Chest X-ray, PA view. Patient: 57 years old, sex F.
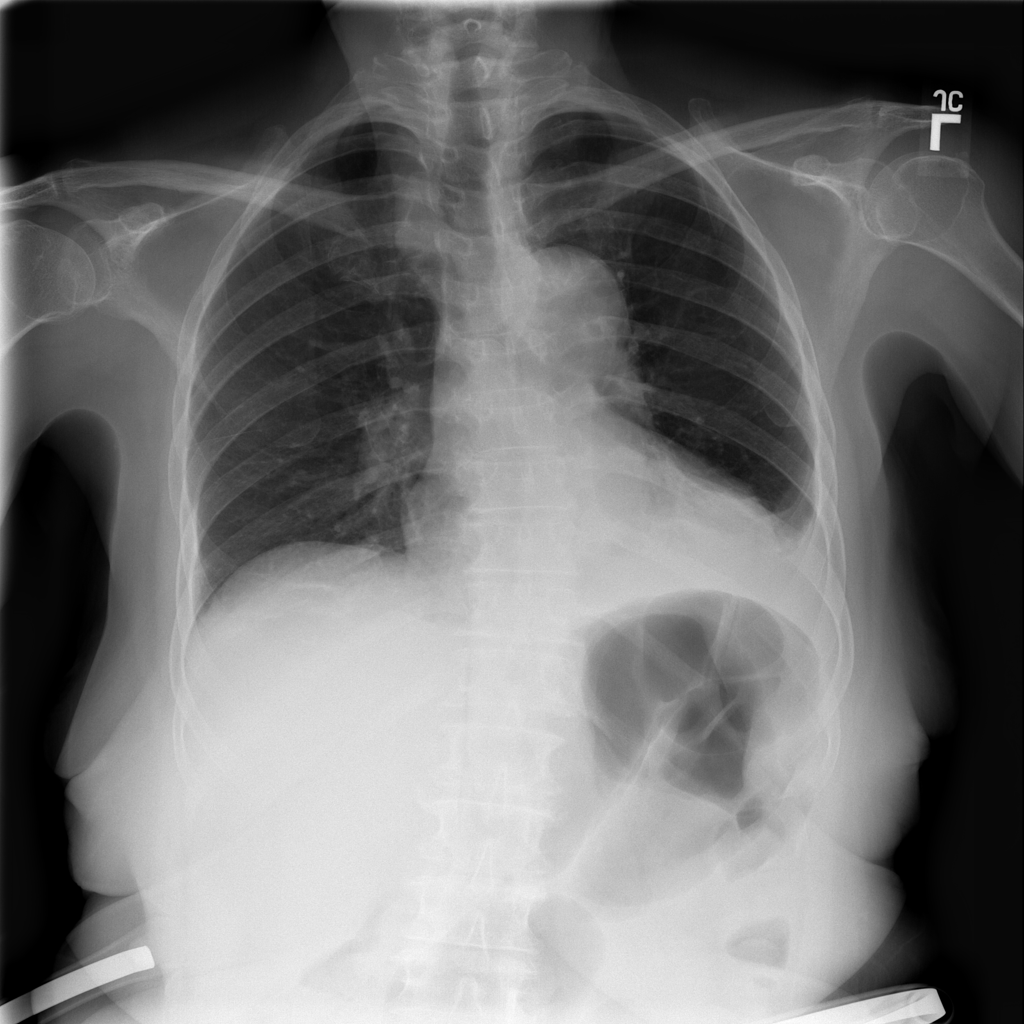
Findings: Atelectasis, Consolidation, Effusion